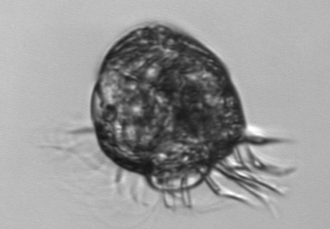
Label: Strombidium_capitatum